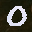
Label: 0